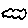
Label: cloud